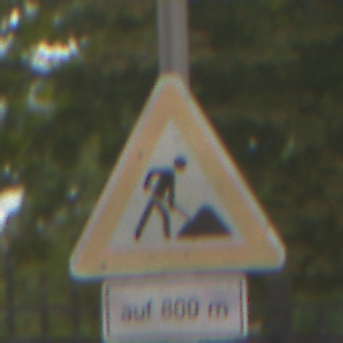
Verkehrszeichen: Arbeitsstelle
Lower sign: LaengeEinerStrecke5
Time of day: MorningAfternoon
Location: Outdoor (Urban)
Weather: Overcast
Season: NotSpecified
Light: Natural